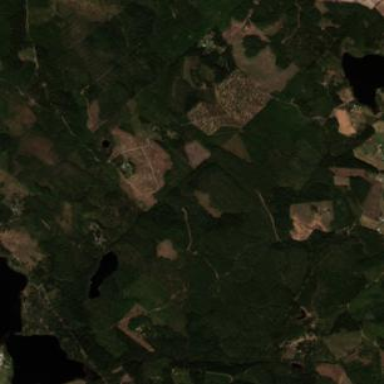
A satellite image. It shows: Mixed leaf woodland.